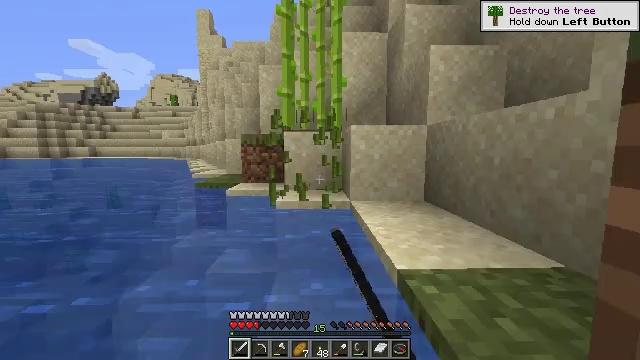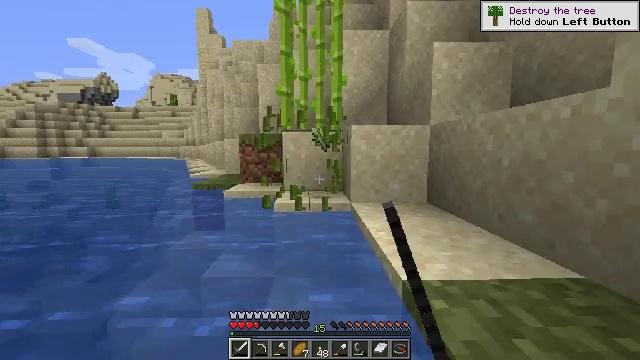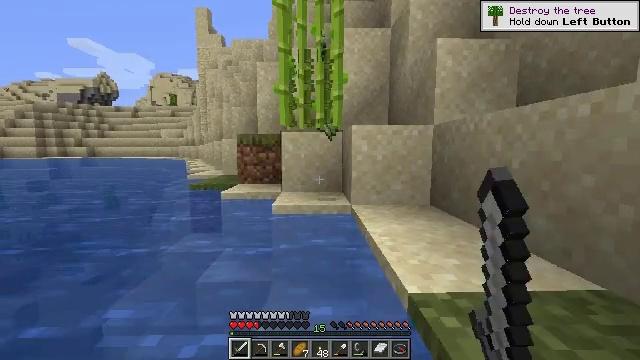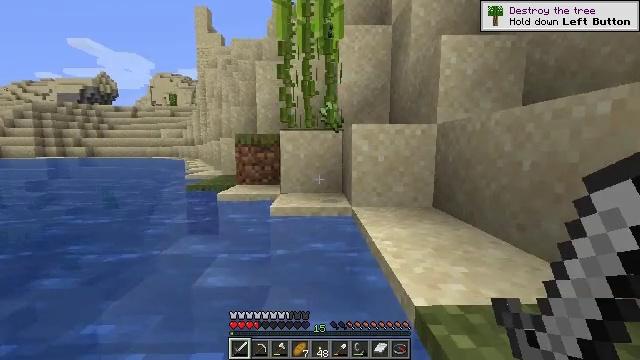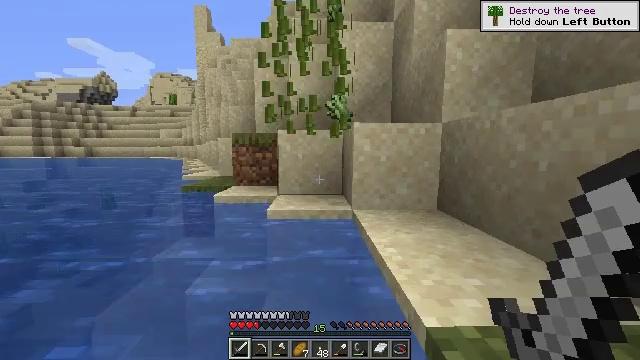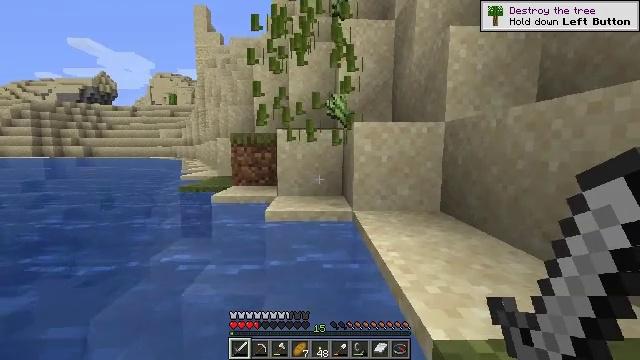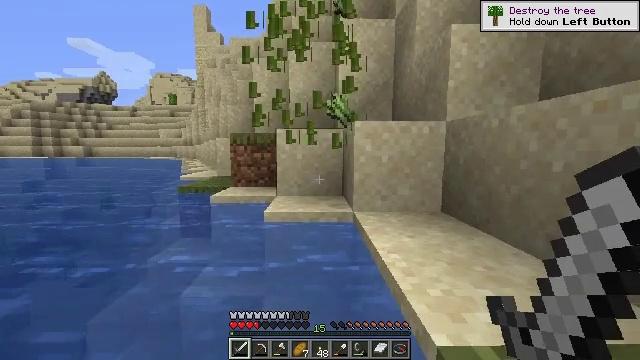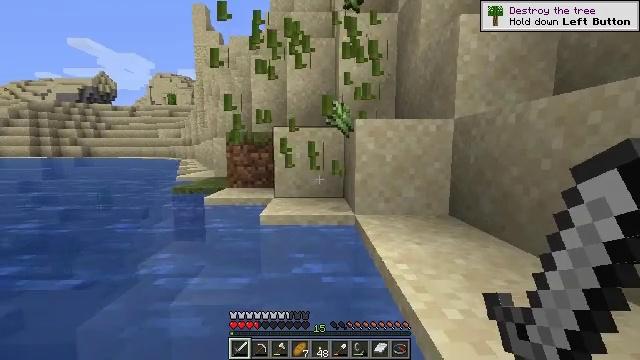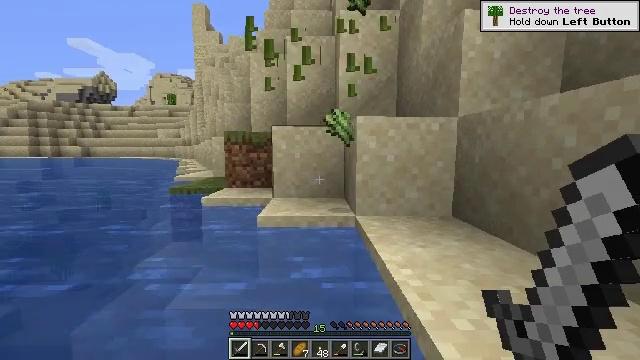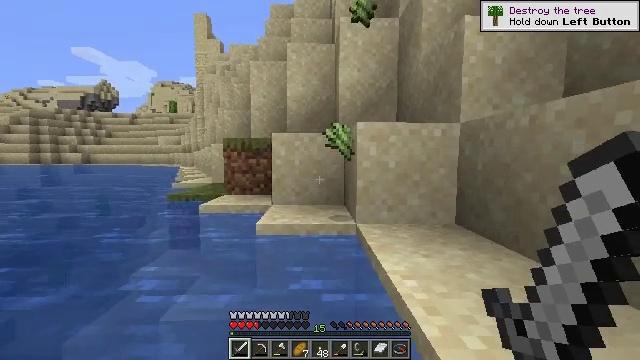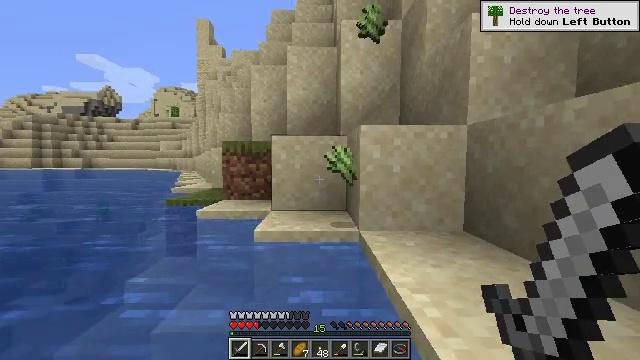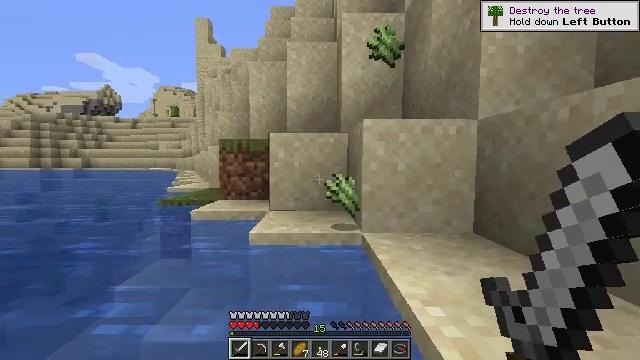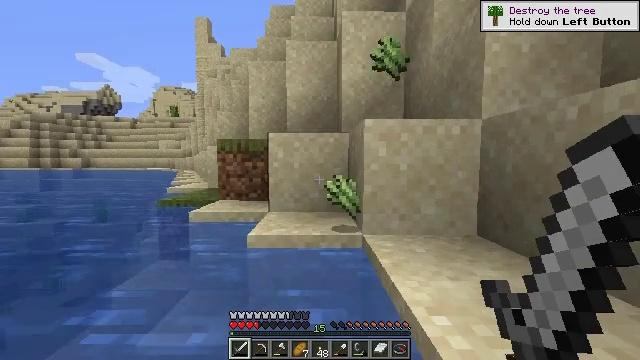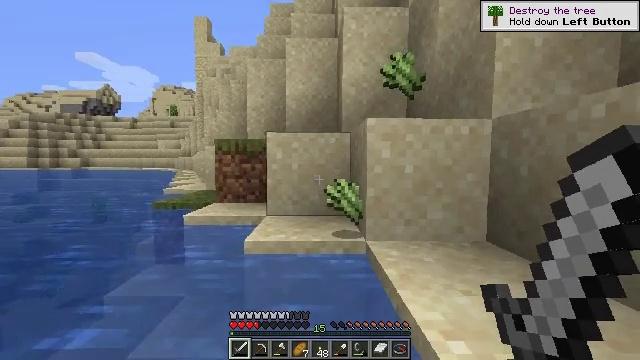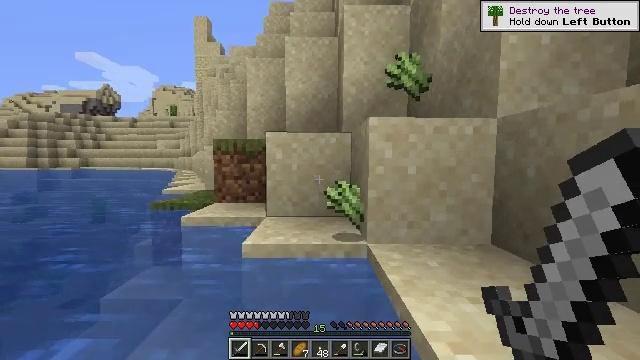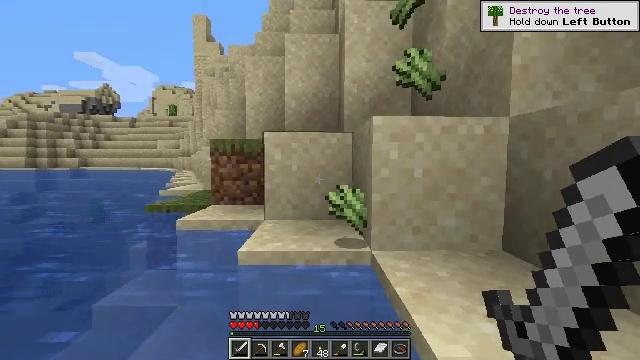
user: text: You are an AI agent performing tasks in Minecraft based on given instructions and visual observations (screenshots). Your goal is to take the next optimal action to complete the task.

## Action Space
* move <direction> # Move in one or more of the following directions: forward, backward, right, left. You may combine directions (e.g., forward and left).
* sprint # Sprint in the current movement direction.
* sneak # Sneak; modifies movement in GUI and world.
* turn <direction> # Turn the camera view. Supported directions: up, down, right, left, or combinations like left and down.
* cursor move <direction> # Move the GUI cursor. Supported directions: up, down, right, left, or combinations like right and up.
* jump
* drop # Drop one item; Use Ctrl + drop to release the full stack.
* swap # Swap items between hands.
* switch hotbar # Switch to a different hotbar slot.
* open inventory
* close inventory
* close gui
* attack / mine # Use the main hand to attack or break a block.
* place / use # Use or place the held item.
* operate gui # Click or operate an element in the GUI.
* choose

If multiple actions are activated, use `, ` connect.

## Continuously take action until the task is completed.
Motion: motion action
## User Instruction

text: Break the dead bush for sticks.
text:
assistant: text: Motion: move forward
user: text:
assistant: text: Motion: move forward
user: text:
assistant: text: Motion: move forward
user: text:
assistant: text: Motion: move forward
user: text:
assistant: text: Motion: move forward
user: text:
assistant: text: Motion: move forward
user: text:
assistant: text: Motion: move forward
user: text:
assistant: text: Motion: move forward
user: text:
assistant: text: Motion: move forward, turn up
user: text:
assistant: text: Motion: move forward, turn up
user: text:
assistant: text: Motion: move forward
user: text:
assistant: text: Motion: move forward
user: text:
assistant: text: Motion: move forward
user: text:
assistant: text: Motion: move forward
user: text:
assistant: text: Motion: move forward
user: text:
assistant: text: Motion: move forward
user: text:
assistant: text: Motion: move forward
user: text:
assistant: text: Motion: move forward
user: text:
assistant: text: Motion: move forward
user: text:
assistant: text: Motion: move forward
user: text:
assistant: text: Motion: move forward
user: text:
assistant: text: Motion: move forward
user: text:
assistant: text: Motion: move forward
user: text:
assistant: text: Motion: move forward, turn right
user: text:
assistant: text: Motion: move forward, turn right
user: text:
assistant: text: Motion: move forward, turn right
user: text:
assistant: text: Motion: move forward, turn right
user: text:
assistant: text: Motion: move forward, turn right, jump
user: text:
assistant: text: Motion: move forward, turn right, jump
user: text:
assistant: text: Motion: move forward, turn right and down, jump